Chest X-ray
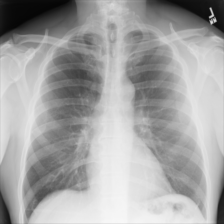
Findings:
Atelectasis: negative
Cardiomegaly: negative
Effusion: negative
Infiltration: negative
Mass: negative
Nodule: negative
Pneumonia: negative
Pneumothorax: negative
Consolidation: negative
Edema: negative
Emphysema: negative
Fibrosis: negative
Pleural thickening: negative
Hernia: negative